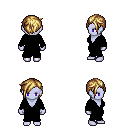
a pixel art fantasy rpg character, female body template, dark elf, purple skin, black robe, gold greaves, blonde pixie cut hairstyle, four views (front, back, left, right), 2x2 character sprite sheet, small pixel art, hard edges, no anti-aliasing